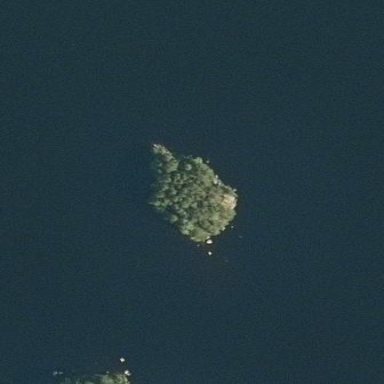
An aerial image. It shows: Island.